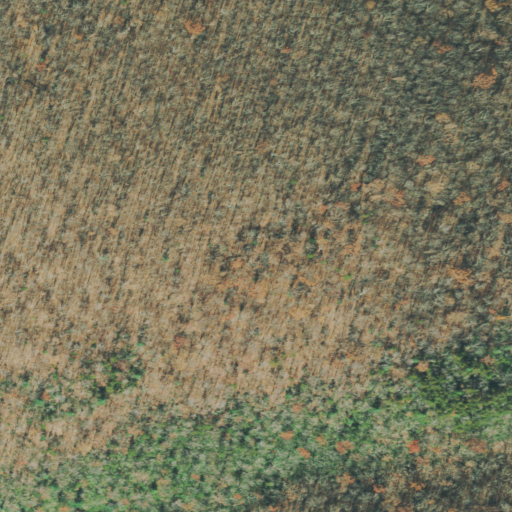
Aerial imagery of mountain in Tennessee named Buckhorn Knob containing deciduous forest and mixed forest